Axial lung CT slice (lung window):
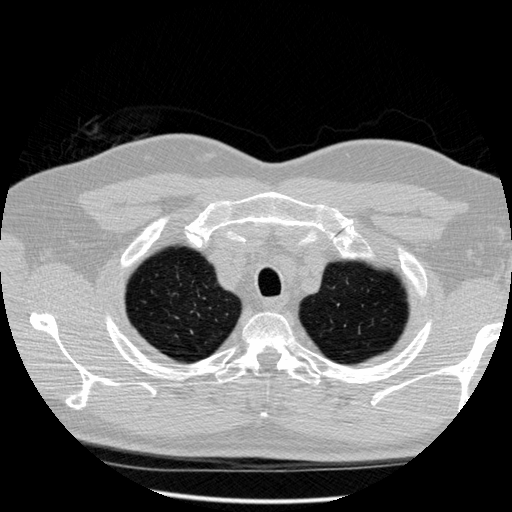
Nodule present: no